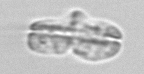
Label: Karenia